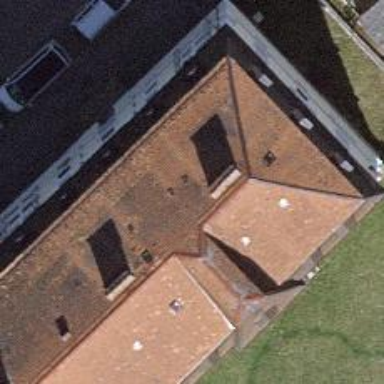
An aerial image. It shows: Beautiful apartment building with mansard roof.